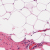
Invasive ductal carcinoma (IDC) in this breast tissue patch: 0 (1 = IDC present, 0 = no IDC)